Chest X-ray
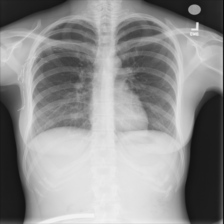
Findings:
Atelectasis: negative
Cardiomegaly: negative
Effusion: negative
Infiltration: negative
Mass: negative
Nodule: negative
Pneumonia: negative
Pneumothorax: negative
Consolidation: negative
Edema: negative
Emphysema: negative
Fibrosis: negative
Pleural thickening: negative
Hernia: negative